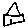
Label: house